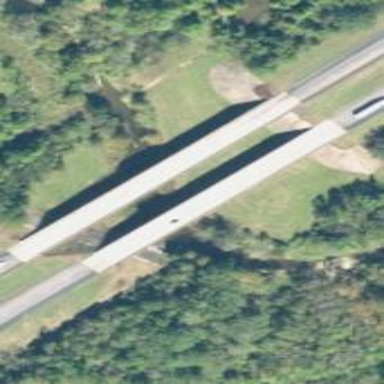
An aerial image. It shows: Bridge with beam structure.